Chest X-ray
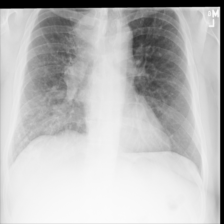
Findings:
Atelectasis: negative
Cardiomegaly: negative
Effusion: negative
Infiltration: negative
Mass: positive
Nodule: negative
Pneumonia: negative
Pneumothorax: negative
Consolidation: negative
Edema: negative
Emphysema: negative
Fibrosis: negative
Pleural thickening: negative
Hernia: negative